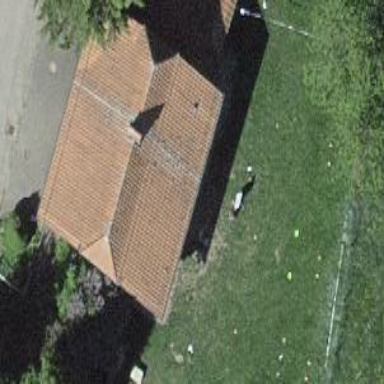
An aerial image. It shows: Hipped roof on residential building.